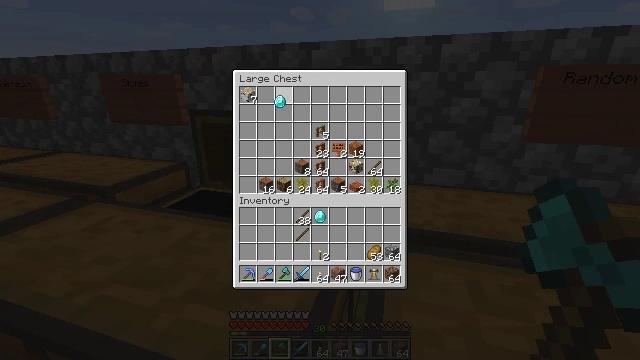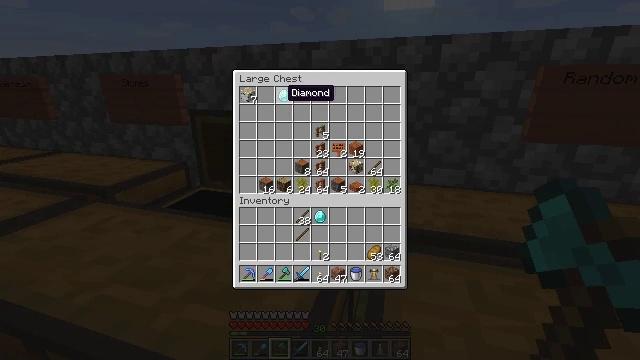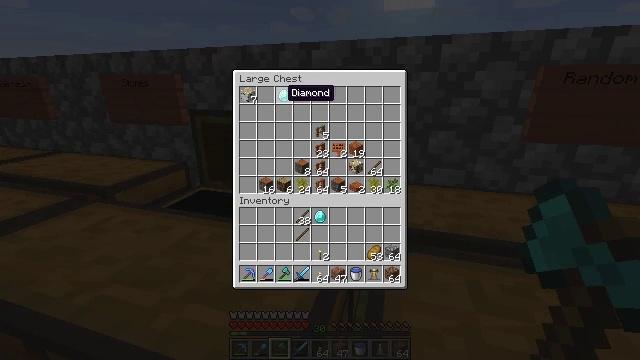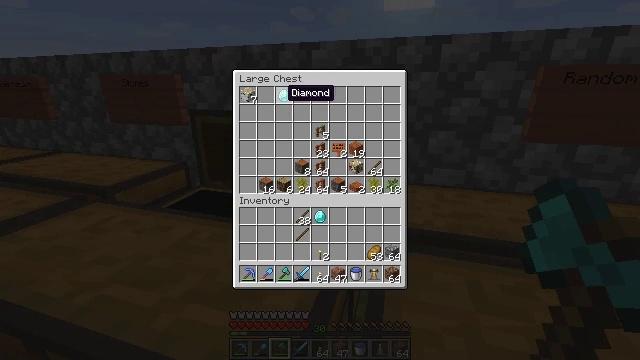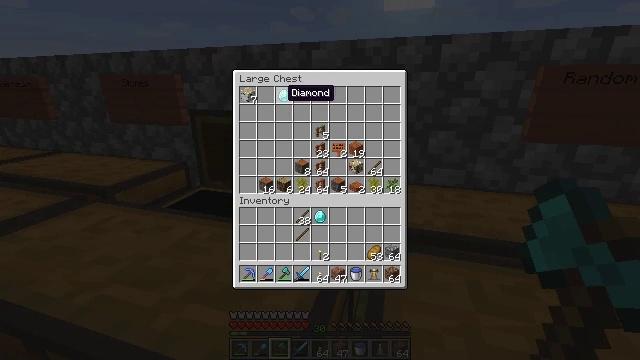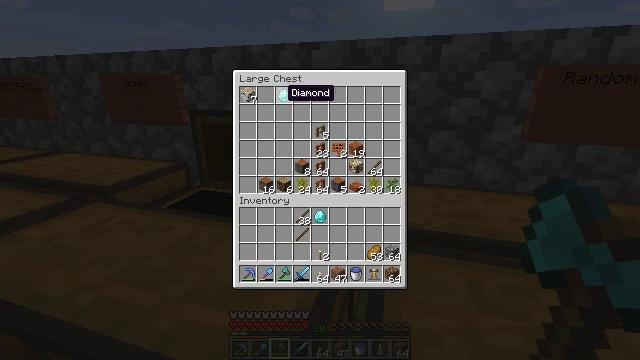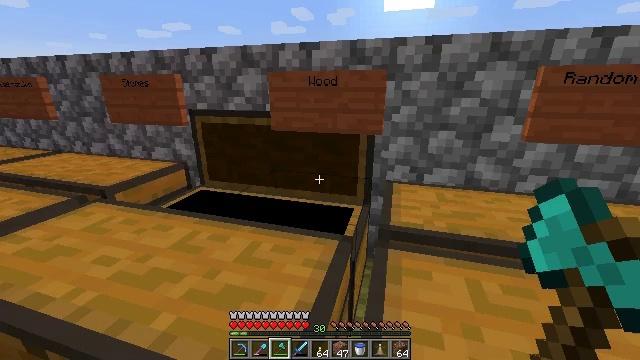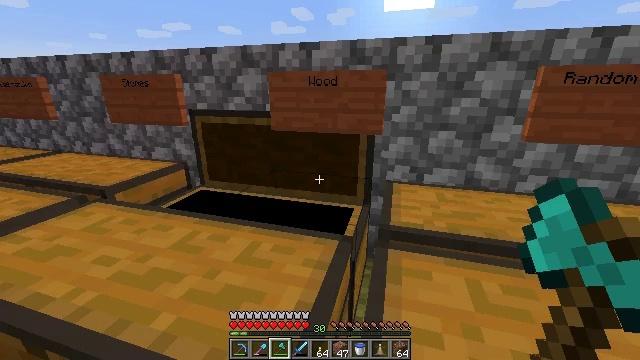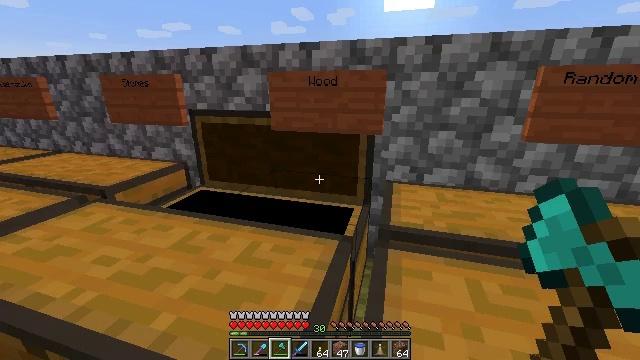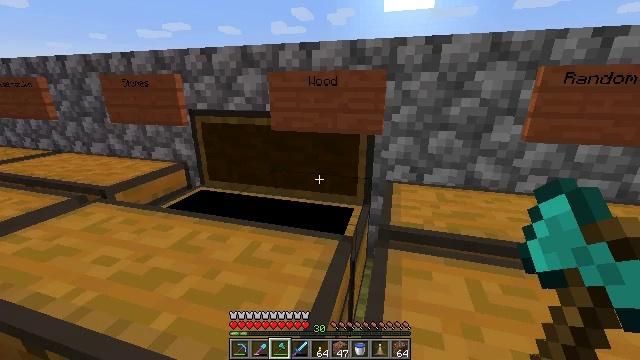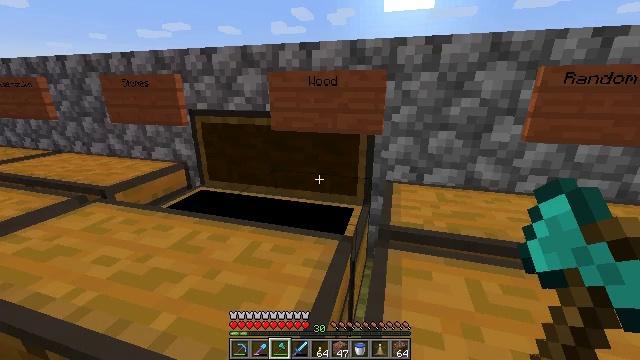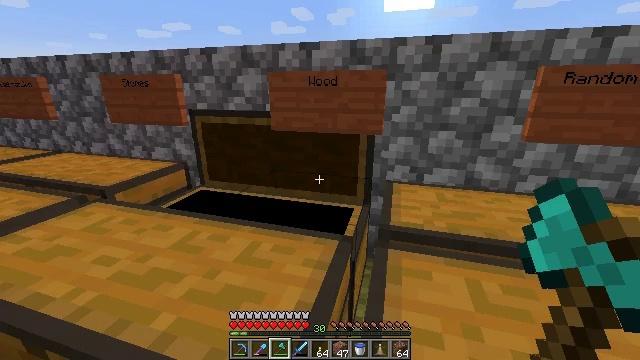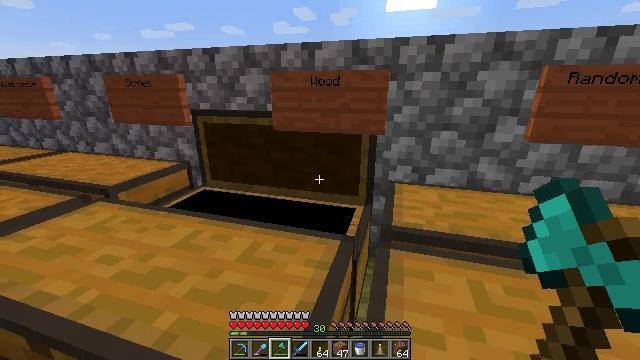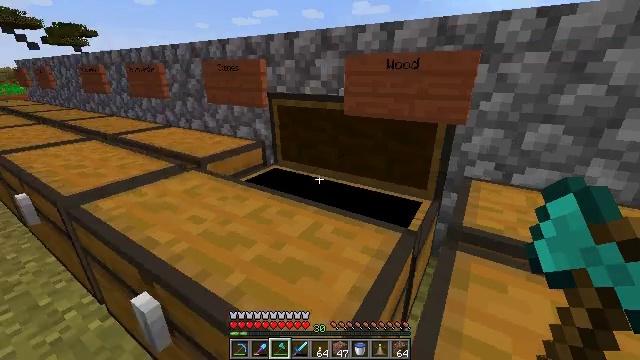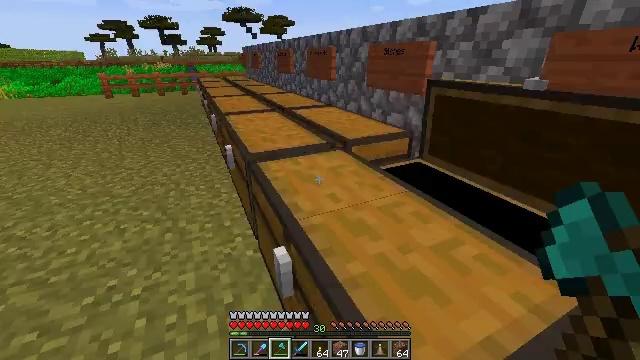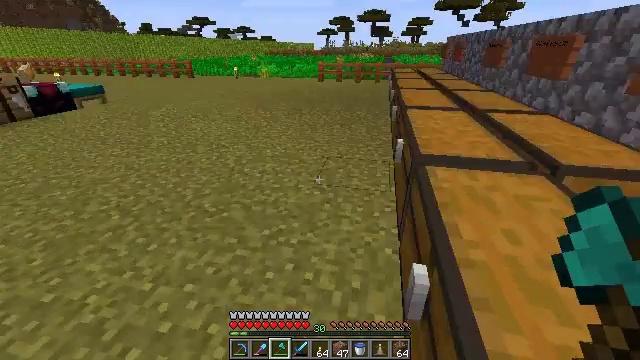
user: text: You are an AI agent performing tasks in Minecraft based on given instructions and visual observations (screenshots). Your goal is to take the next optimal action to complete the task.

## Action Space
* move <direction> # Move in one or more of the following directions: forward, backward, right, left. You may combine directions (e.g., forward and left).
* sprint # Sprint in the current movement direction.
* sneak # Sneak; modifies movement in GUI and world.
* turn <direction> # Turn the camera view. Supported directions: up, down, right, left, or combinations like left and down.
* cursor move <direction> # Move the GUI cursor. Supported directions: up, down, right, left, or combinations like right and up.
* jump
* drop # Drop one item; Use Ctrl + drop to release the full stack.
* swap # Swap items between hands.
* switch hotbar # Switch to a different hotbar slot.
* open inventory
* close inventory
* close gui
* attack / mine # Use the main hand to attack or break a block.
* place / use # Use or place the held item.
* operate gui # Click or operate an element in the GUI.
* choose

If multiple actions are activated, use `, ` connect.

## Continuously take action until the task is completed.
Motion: motion action
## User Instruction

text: Obtain a diamond hoe by crafting it with specific materials.
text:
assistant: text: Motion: no_op
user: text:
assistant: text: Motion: no_op
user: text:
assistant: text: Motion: no_op
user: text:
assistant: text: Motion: no_op
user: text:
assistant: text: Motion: no_op
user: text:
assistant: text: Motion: no_op
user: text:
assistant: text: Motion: no_op
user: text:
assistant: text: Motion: no_op
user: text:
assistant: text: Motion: no_op
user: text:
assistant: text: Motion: no_op
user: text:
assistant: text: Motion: no_op
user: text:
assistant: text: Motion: no_op
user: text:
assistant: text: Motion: turn left and down
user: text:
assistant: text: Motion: move forward, turn left and down
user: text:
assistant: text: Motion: move forward, turn left and down
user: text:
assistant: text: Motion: move forward, turn left
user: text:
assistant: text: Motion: move forward, turn right
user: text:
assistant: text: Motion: move forward
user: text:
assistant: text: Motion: move forward
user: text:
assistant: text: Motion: move forward
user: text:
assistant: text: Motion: move forward
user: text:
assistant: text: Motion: move forward
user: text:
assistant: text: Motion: move forward, turn left
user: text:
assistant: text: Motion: move forward, turn left and up
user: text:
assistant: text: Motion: move forward, turn left
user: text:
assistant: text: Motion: move forward, turn left
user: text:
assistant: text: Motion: move forward, turn left
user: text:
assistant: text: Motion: move forward
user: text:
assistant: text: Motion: move forward
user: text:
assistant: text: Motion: move forward